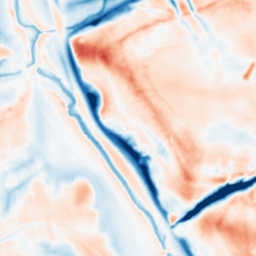
Category: multiscale
Decomposition family: dog_multiscale
Decomposition parameters: sigma_ratio: 1.6
n_scales: 5
base_sigma: 1
Upsampling method: cubic_catmull_rom
Upsampling parameters: scale: 8
Upsampling scale: 8